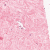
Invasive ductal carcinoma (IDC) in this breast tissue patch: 0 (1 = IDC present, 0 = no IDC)